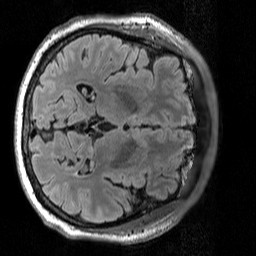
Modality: T2w
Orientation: axial
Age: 60
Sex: male
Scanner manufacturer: siemens
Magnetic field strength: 3 T
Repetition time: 5 s
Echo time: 0.386 s